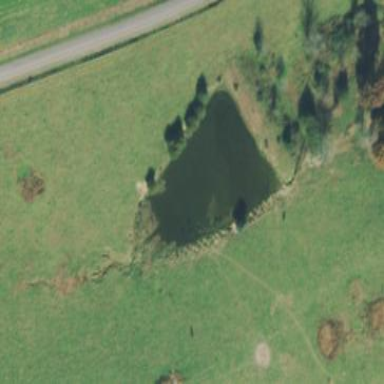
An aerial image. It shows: Peaceful pond surrounded by nature.